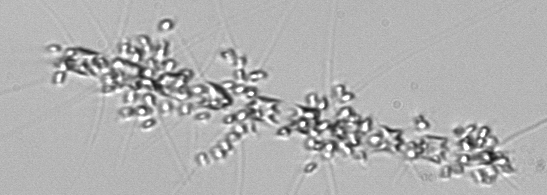
Label: Chaetoceros_didymus_TAG_external_flagellate